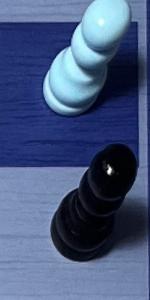
Label: Pawn_Black